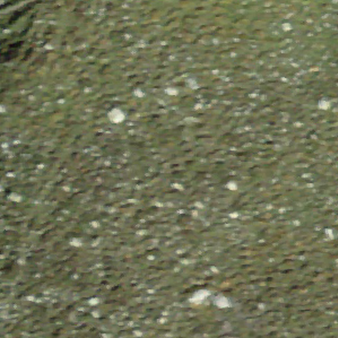
Label: other